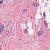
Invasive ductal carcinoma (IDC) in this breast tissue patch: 0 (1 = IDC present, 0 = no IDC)